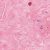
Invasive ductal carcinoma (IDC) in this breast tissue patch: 0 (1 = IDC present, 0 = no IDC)